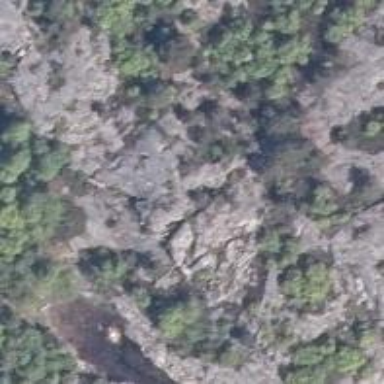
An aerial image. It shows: Natural cliff.